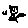
Label: cat